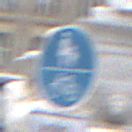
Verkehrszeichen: GemeinsamerGehUndRadweg
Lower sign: BesondereFahrzeugeUndTransportgueter6
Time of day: Midday
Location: Outdoor (Urban)
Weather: Overcast
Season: NotSpecified
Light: Natural